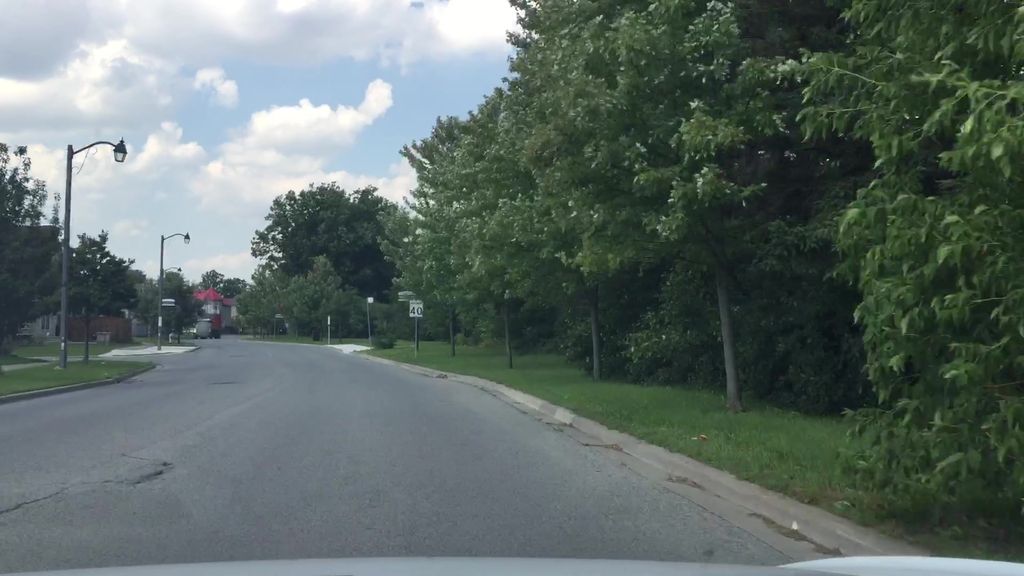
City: toronto